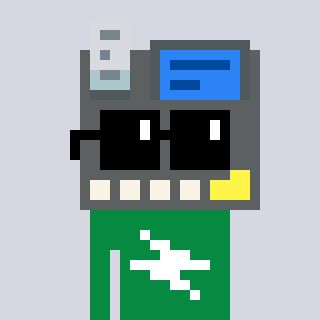
a pixel art character with square black sunglasses, a cash register-shaped head and a green-colored body on a cool background